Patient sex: M
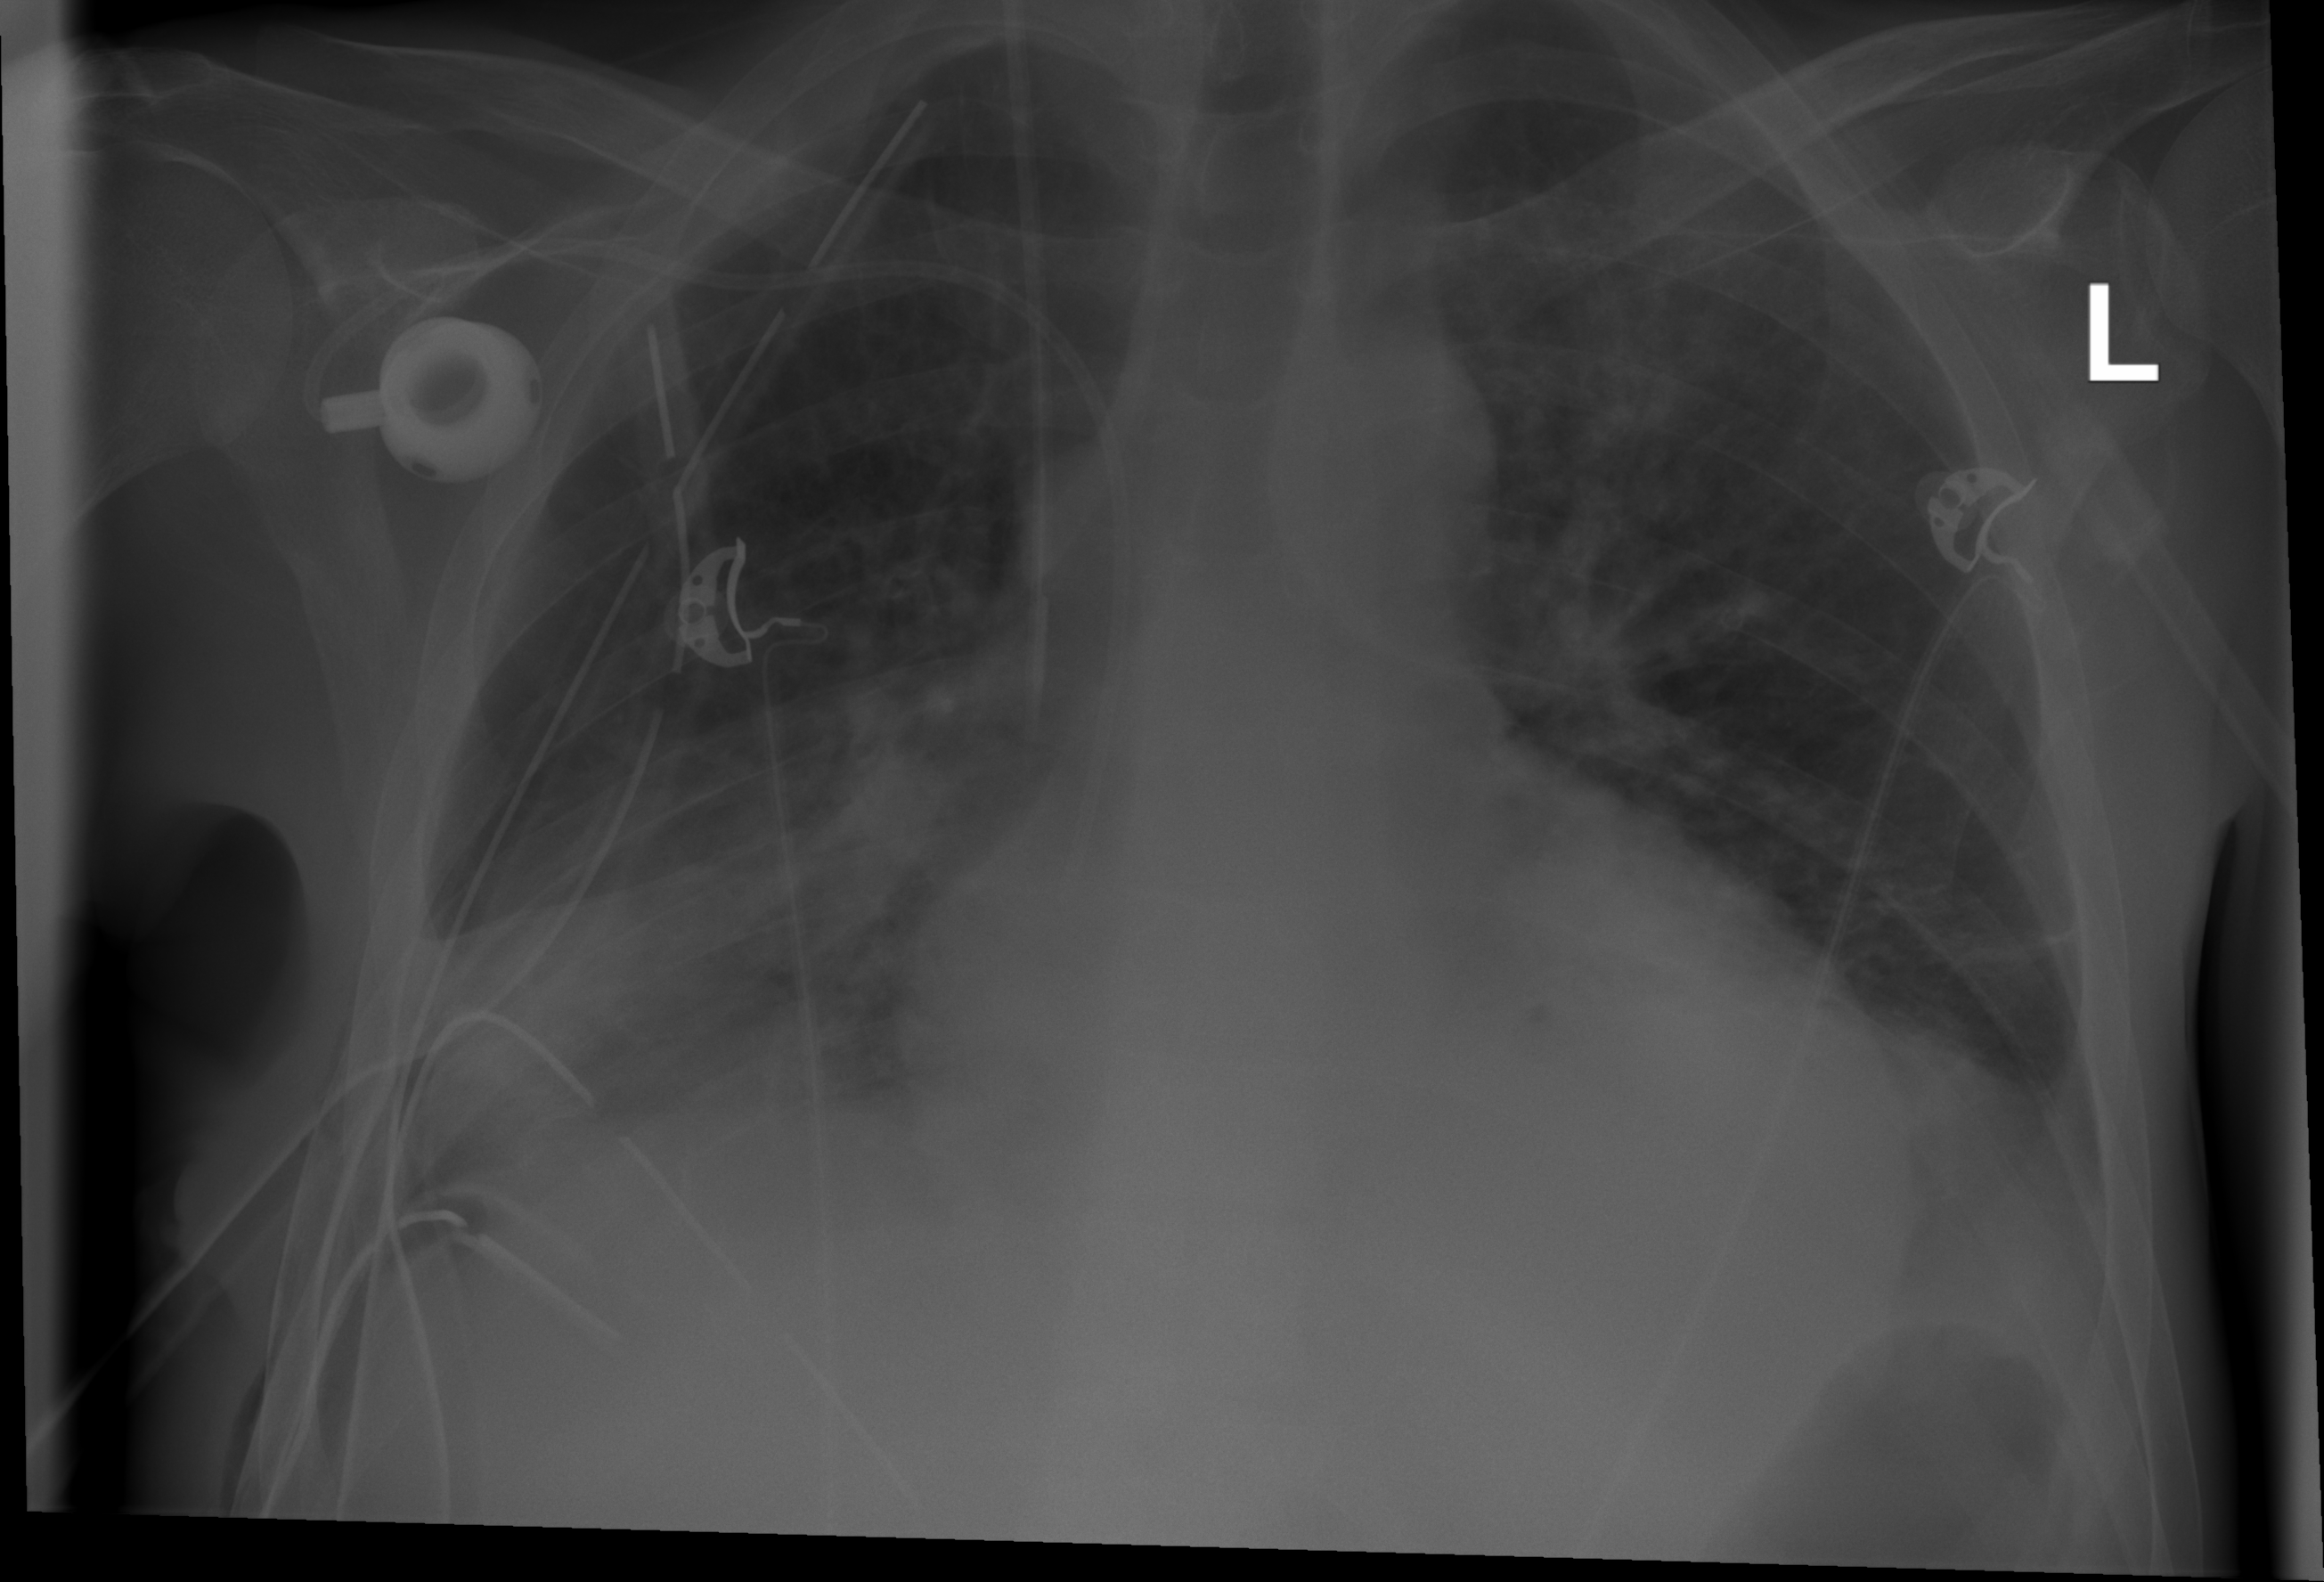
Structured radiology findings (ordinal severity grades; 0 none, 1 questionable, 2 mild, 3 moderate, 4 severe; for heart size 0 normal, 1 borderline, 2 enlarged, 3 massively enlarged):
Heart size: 0
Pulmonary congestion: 0
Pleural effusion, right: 2
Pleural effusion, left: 0
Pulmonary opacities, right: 0
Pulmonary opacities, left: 2
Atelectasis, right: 2
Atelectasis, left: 0